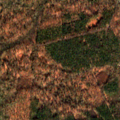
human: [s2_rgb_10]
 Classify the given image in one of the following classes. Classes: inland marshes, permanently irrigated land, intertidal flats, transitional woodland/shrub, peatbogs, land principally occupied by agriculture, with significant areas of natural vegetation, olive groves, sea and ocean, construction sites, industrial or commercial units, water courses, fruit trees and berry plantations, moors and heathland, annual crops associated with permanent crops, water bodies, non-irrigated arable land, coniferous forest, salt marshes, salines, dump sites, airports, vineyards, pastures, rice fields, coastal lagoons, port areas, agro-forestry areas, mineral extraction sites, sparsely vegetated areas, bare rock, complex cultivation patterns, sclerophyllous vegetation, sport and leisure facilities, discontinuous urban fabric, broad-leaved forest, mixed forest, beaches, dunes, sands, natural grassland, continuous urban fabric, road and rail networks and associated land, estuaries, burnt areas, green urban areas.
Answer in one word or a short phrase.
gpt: broad-leaved forest, coniferous forest, mixed forest